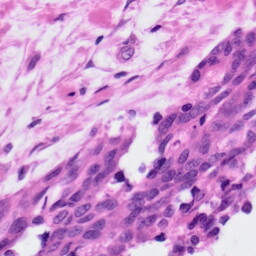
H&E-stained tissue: Ovarian